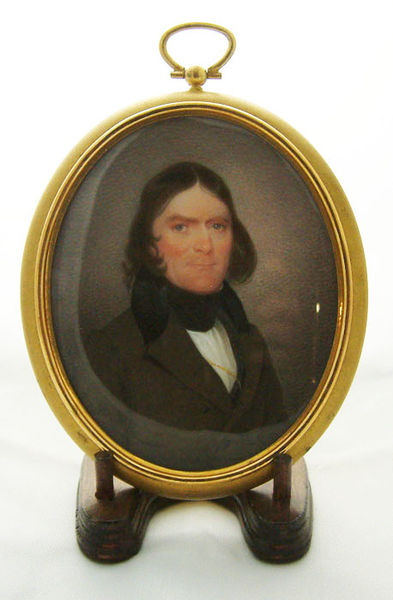
Titel: Thomas Petigru
Künstler: Charles Fraser
Standort: Amherst (Massachusetts, USA)
Institution: Mead Art Museum, Amherst College
Schlagwörter: blue, white, black, collar, face, gold, grey, hair, nose, portrait, looking, reflection, brown, man, background, costume, eyes, male, noble, stand, suit, frame, oval, color, coat, mouth, necklace, smile, photo, tie, smiling, blush, cheeks, neck, pose, ears, watch, porträt, lips, long hair, part, eyebrows, gentleman, miniature, rich, forehead, pedestal, round, shirt, haare, photograph, base, braun, rahmen, cameo, rosy, wealthy, chain, clasp, blick, augen, locken, nase, object, oblong, jewellery, display, memento mori, memento, caucasian, locket, fram, memory, cmile